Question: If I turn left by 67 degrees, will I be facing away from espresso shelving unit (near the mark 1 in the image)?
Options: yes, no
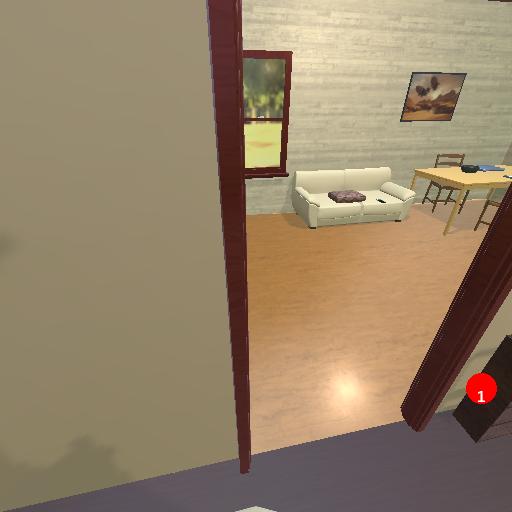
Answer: yes